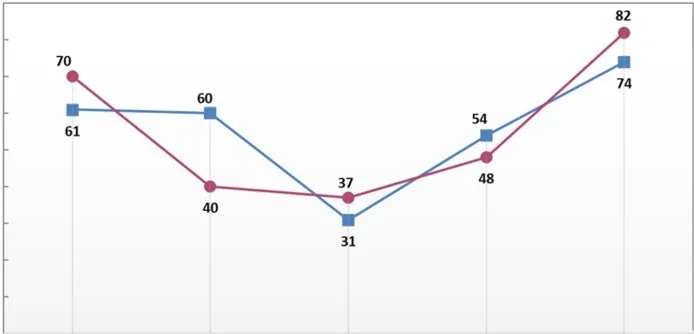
Graphical illustration of the minimum peripheral heart rate values over the course of Remdesivir therapy for both patients. BPM: beat per minute.
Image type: chart (chart)